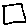
Label: square